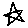
Label: star